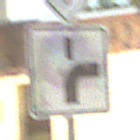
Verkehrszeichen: VerlaufVorfahrtsstrasse8
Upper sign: Vorfahrtsstrasse
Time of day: Midday
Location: Outdoor (Suburban)
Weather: PartlyCloudy
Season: NotSpecified
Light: Natural